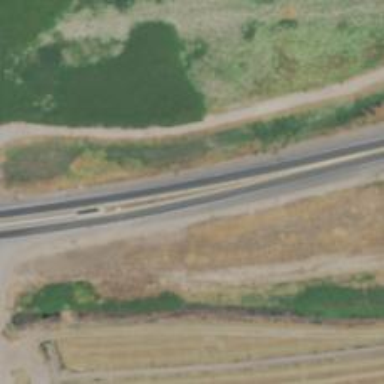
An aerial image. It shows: Asphalt road classified as trunk highway.